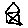
Label: house